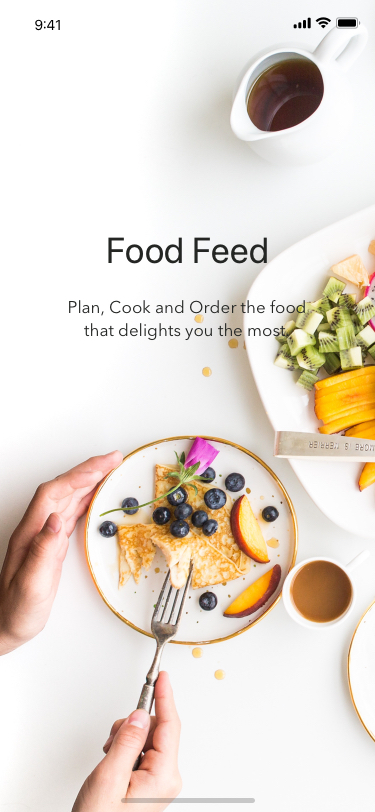
Text in this UI design:
Food Feed
Plan, Cook and Order the food that delights you the most.